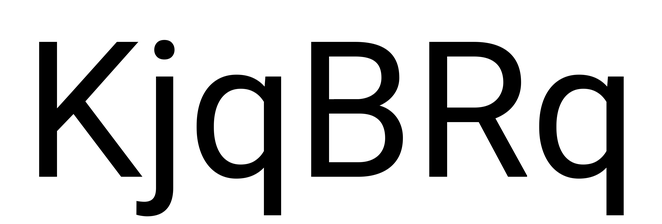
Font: Roboto_Regular